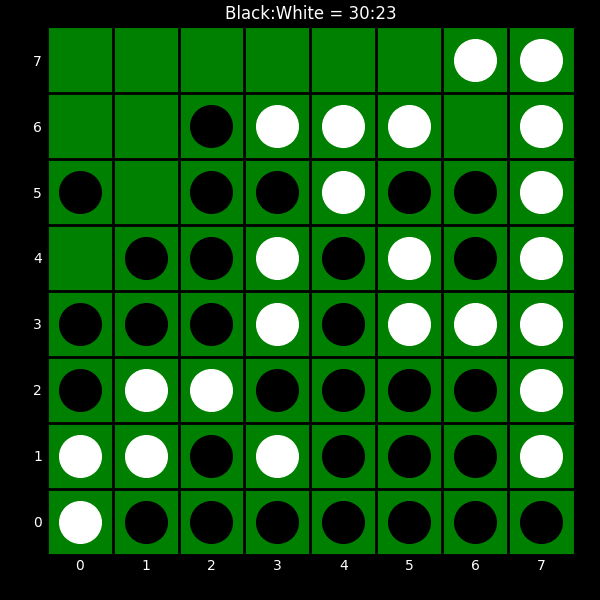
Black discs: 30
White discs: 23